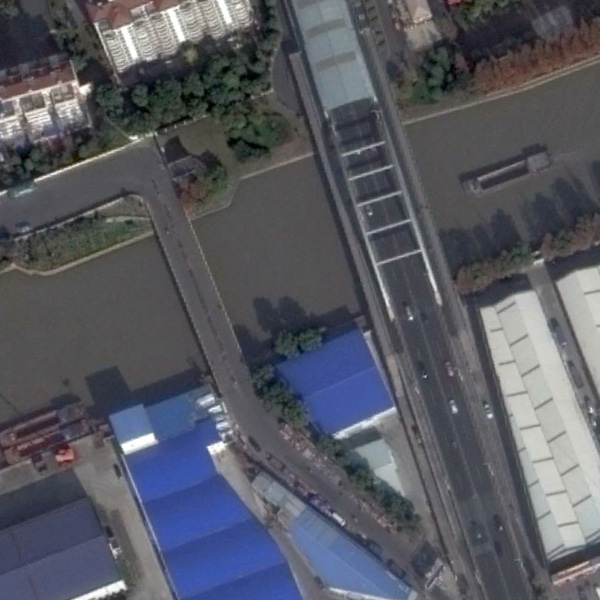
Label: Bridge